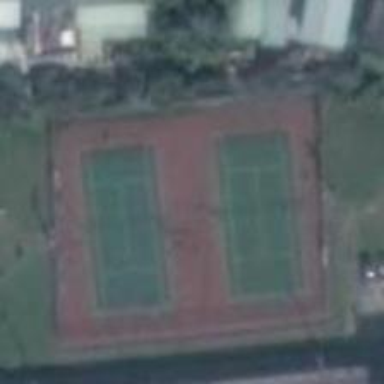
This square playground is made up of two tennis courts coloured with green .